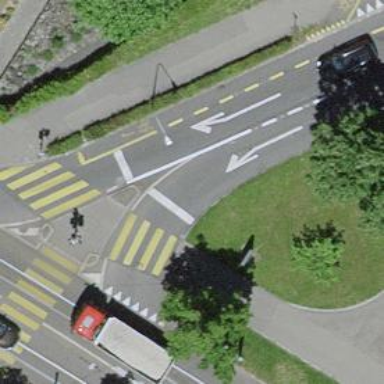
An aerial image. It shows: Road crossing with traffic signals.